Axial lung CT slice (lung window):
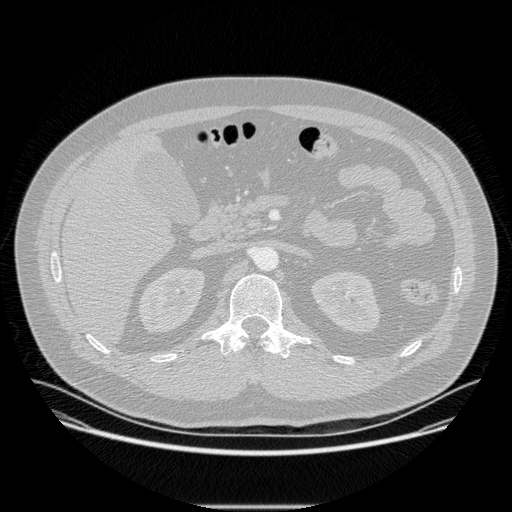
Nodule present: no